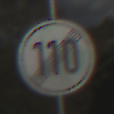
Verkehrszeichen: EndeGeschwindigkeit110
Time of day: MorningAfternoon
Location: Outdoor (Nature)
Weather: PartlyCloudy
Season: NotSpecified
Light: Natural